You are looking at the unprocessed time series of a bearing vibration snapshot. Based on the visible evidence, which condition applies: normal, inner_race, outer_race, ball?
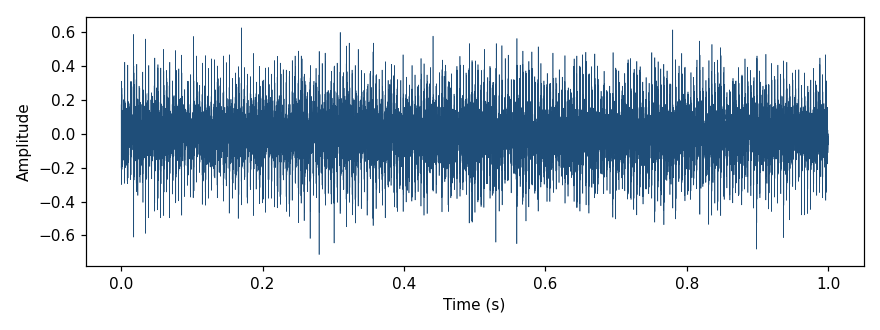
Answer: outer_race